Question: I am probably just doing it very wrong. I am currently working with MSMQ and Webservices. I wanted to learn how MSMQ worked so I found a school example of a Loan Broker.
To make a long story short, I need to be able to stress test my system, so I want to be able to make, say, 100 messages and send them through my messaging system. I want to do that from a Windows Form application, but here lies the problem. I have a form that looks like this:

On the left you see a custom control and on the right, my "console" window that tells me what's going on. When I press the Send button, it should use the data given in the fields above it, to send messages. But when I press the Send Button, the program freezes for a while and then hits the 'OutOfMemoryException'. This is the 'Send' method:
'''
private void Send(List<SimpleRequest.LoanRequest> list)
{
int quantity = int.Parse(numericQuantity.Value.ToString());
int delay = int.Parse(numericDelay.Value.ToString());
if (list.Count == 1)
{
for (int threadnumber = 0; threadnumber < quantity; threadnumber++)
{
Task.Factory.StartNew(() => RequestLoanQuote(threadnumber, list[0]));
if (delay > 0)
{
Thread.Sleep(delay);
}
}
}
else
{
for (int threadnumber = 0; threadnumber < quantity; threadnumber++)
{
Task.Factory.StartNew(() => RequestLoanQuote(threadnumber, list[threadnumber]));
if (delay > 0)
{
Thread.Sleep(delay);
}
}
}
}
'''
Here is the 'RequestLoanQuote' method that the 'Send' method is calling:
'''
private void RequestLoanQuote(object state, SimpleRequest.LoanRequest loanRequest)
{
try
{
if (console.InvokeRequired)
{
SetText("Sending: " + loanRequest.SSN + "
");
}
StringBuilder sb = new StringBuilder();
var threadnumber = (int)state;
using (var client = new LoanBrokerWS.LoanBrokerWSClient())
{
Utility_Tool.LoanBrokerWS.LoanQuote response = client.GetLoanQuote(loanRequest.SSN, loanRequest.LoanAmount, loanRequest.LoanDuration);
sb.Append(response.SSNk__BackingField + " returned: ");
sb.Append(response.interestRatek__BackingField + " | ");
sb.Append(response.BankNamek__BackingField + "
");
SetText(sb.ToString());
}
}
catch (Exception e)
{
SetText(e.Message + "
");
}
}
'''
And finally, the 'SetText' method:
'''
private void SetText(String msg)
{
if (this.console.InvokeRequired)
{
SetTextCallback d = new SetTextCallback(SetText);
this.Invoke(d, new object[] { msg });
}
else
{
this.console.Text += msg;
}
}
'''
So the 'Send' method calls the 'RequestLoanQuote' method which calls the 'SetText' method. I cannot figure out where I went wrong but it's probably a deadlock.
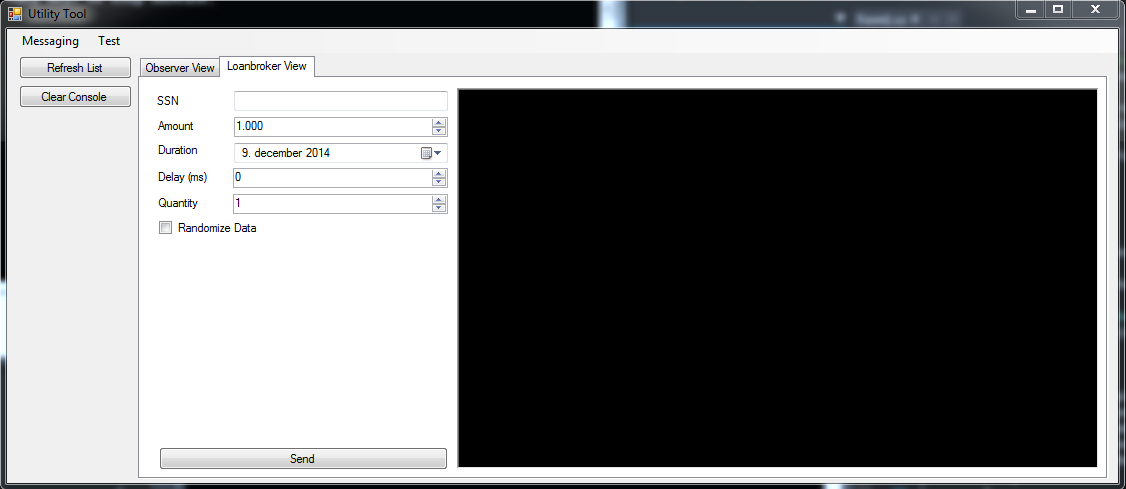
Answer: Try using <URL>, like so:
'''
public static void SetText(this RichTextBox textBox, string msg)
{
Action append = () => textBox.AppendText(msg);
if (textBox.InvokeRequired)
textBox.BeginInvoke(append);
else
append();
}
'''